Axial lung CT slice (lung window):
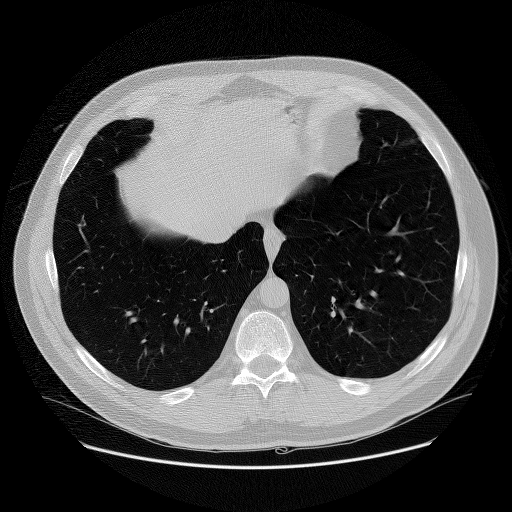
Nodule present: no